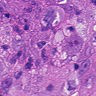
Metastatic tissue present: yes